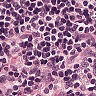
Metastatic tissue present: no